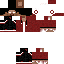
A male human skin with dark skin, wearing brown long hair dressed in a red hoodie and black pants, featuring a closed mouth.